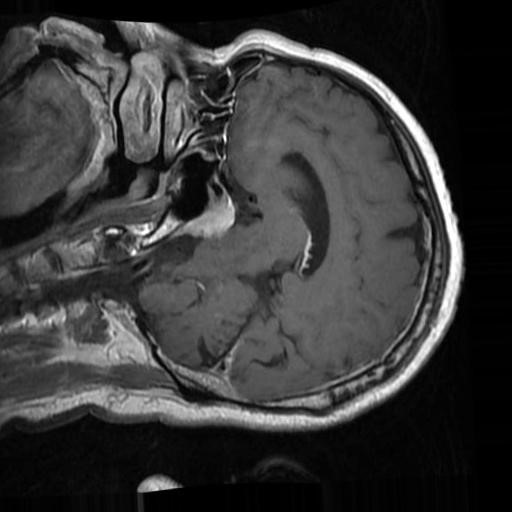
Label: brain_menin